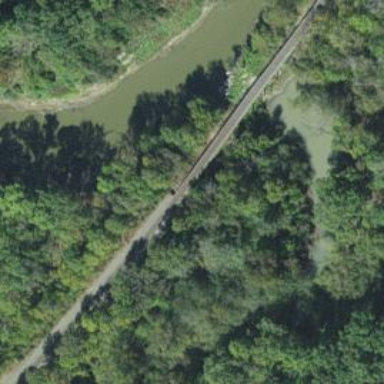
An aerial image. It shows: Bridge with two railway tracks.